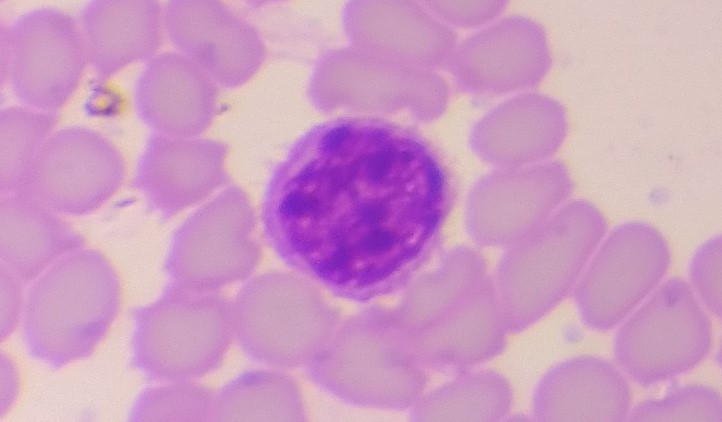
White blood cell type: Lymphocyte